Question: Let's say there is some numbers/characters thats constantly changing.
And my goal is to read those values under 'inactive window':
'''
#include <IE.au3>
Global $fb1 = _IECreate(https://www.google.ca/?gfe_rd=cr&ei=oPLYV6qlMMbM8ge3xqiYDg#q=tennis+racquet+price)
'''

That tennis racquet prices would likely to change and I want to get the values.
My stupid plan was to:
1. get the position of $ and read the text to the right (if possible)
2. find the row number and read that whole string to extract values
3. catch the string from $ to sport chek, and proceed (if possible)
All of them failed under 'inactive window'! I read thru all the '_IE' functions and regular functions.
Could you please give me some hints?
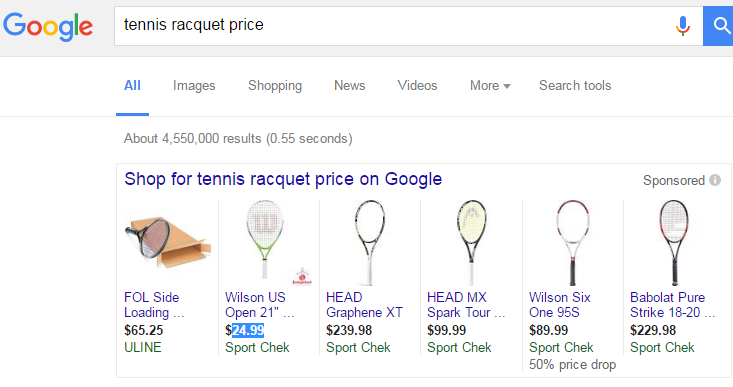
Answer: I think it's best to use an Invisible IE window. You can use an inactive one and just minimize it but why go through that trouble.
The Below code will read the results using a hidden IE window so it can't take focus. It looks at the HTML classes and grabs the name and prices and displays them in a message box. Since the name is incomplete, your unique identifier might be the link under the div class="pla-unit-title"
'''
#include <IE.au3>
#include <MsgBoxConstants.au3>
#include <StringConstants.au3>
Global $fb1 = _IECreate("https://www.google.ca/?gfe_rd=cr&ei=oPLYV6qlMMbM8ge3xqiYDg#q=tennis+racquet+price",0,0)
sleep(2000);wait for all data to load
$fullHtml = _IEDocReadHTML ($fb1)
$racketNames = StringRegExp($fullHtml,"(?s)(?U)<div class=""pla-unit-title.*>(.*)</div>",3)
$racketPrices = StringRegExp($fullHtml,"(?s)(?U)<div class=""_QD.*>(.*)</div>",3)
_IEQuit($fb1);
For $i = 0 To UBound($racketPrices) - 1
$racketName = getTextBetweenTags($racketNames[$i])
$racketPrice = getTextBetweenTags($racketPrices[$i])
MsgBox($MB_SYSTEMMODAL, "Racket:" & $i,$racketName & " priced at " & $racketPrice)
Next
func getTextBetweenTags($html)
$value = StringTrimLeft($html,StringInStr($html,">"))
$value = StringLeft($value,StringInStr($value,"<")-1)
return $value;
EndFunc
'''